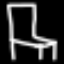
Label: chair